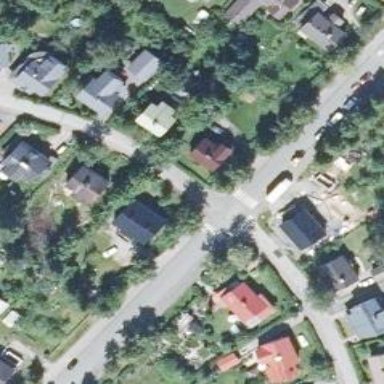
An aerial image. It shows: Crossing road.